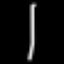
Label: line